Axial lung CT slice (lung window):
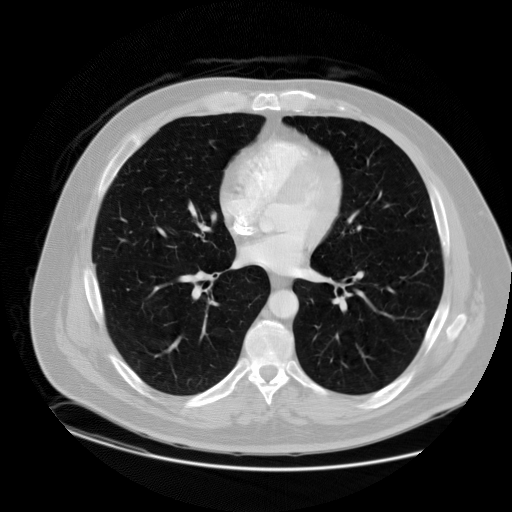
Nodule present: no